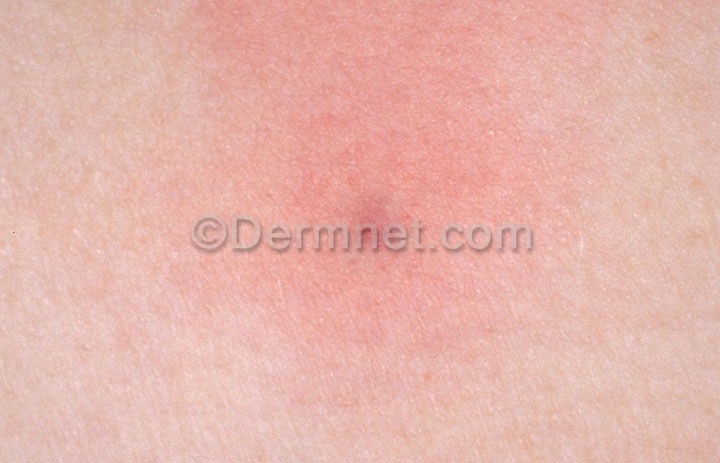
Disease: Scabies Lyme Disease and other Infestations and Bites